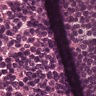
Metastatic tissue present: no